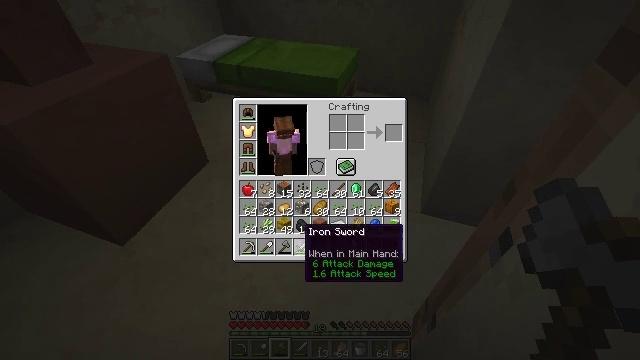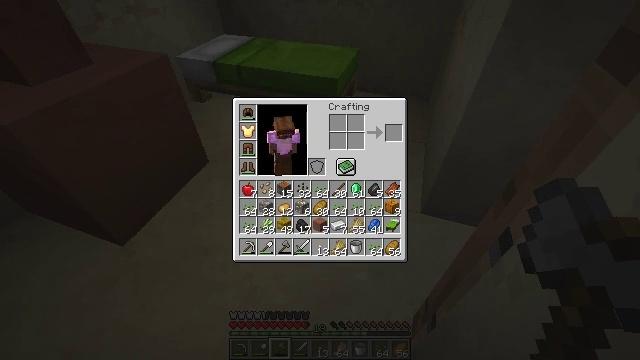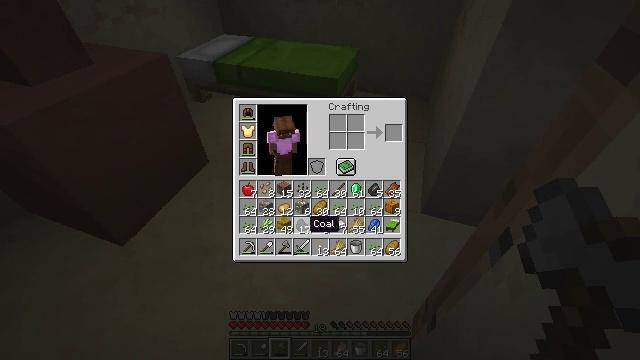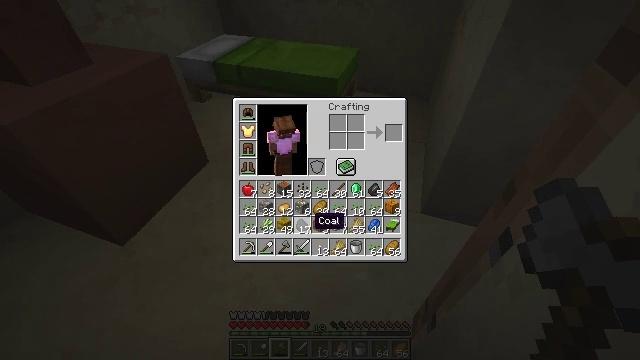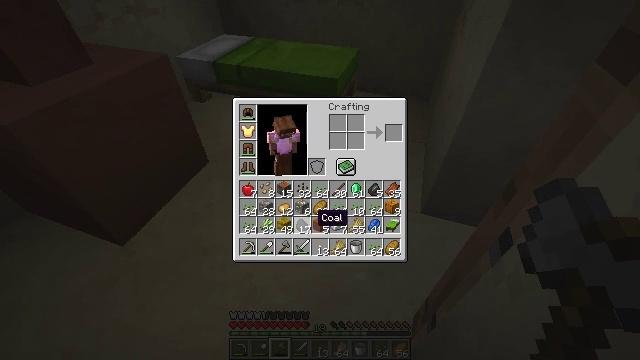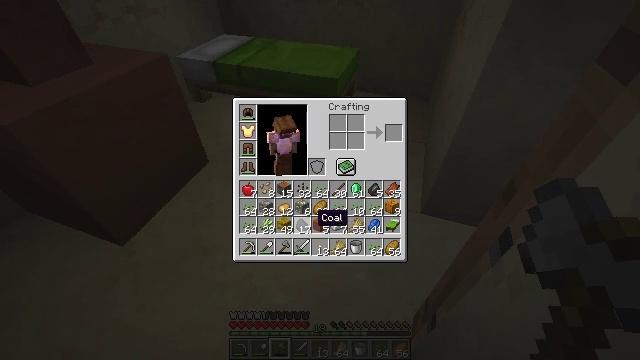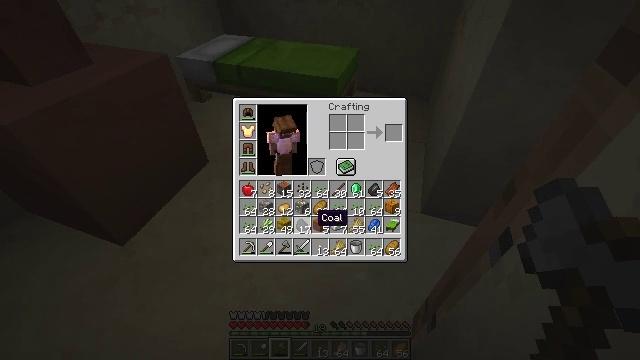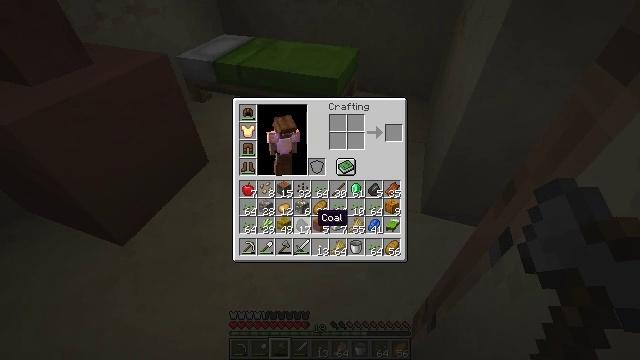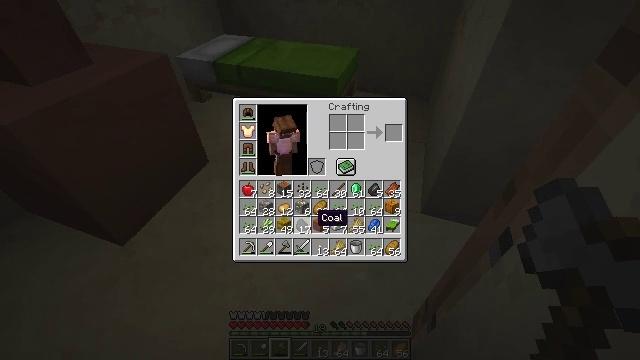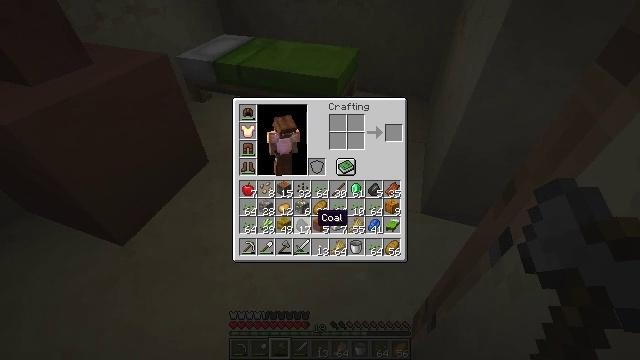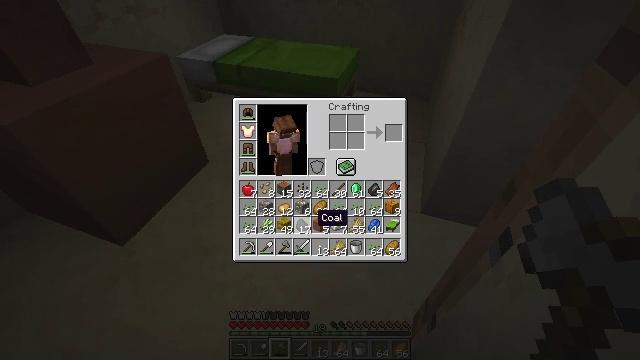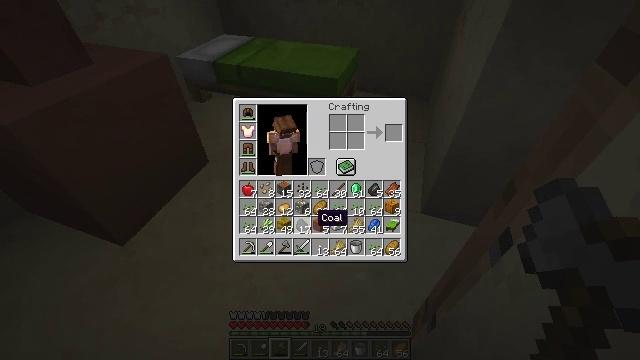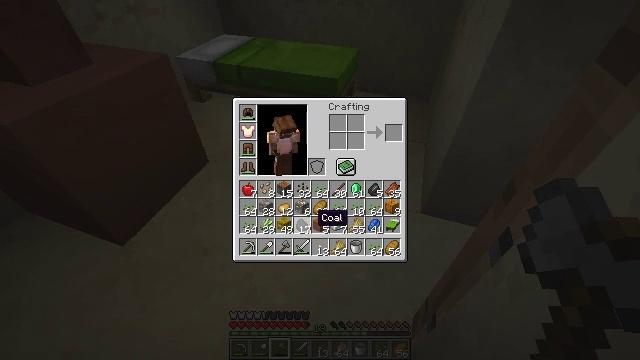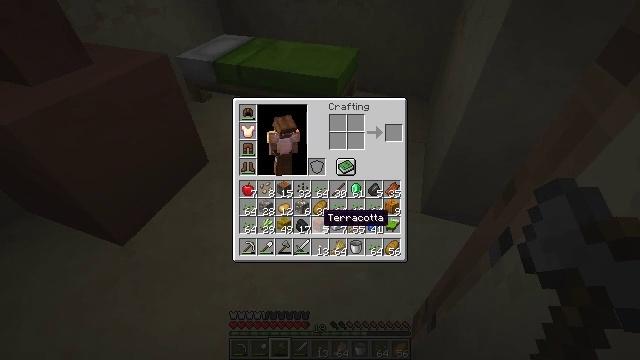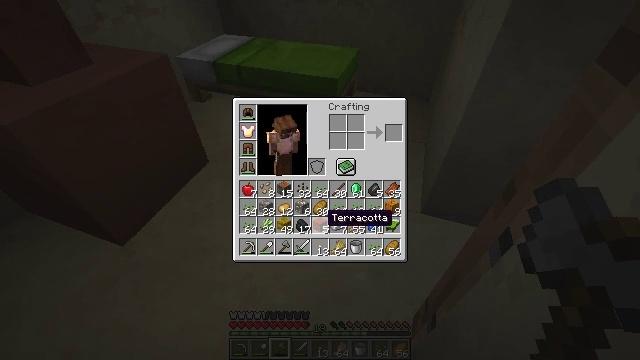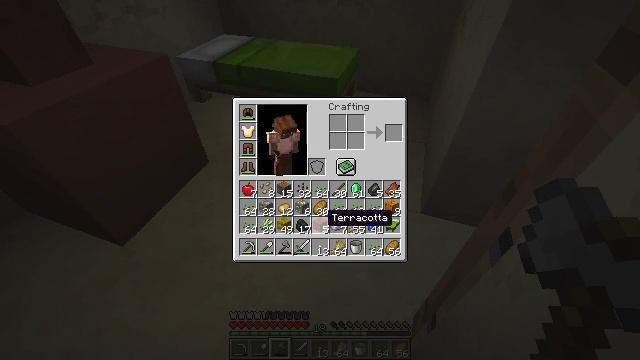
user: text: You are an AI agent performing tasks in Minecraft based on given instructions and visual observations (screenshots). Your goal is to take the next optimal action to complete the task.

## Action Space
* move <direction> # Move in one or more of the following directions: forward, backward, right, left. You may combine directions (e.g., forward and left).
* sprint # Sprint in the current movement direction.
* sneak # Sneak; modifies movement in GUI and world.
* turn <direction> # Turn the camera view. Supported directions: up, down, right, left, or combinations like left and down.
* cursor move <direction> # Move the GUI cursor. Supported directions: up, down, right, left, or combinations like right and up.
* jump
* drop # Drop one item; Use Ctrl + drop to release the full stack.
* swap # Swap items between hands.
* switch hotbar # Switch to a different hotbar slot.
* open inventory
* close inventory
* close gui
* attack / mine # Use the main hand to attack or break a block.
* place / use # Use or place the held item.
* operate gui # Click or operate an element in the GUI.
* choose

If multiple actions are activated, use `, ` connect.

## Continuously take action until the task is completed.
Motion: motion action
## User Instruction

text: Remove terracotta from the inventory.
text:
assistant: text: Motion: no_op
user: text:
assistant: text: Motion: no_op
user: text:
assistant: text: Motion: no_op
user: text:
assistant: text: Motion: no_op
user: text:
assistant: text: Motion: no_op
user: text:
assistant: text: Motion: no_op
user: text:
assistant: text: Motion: no_op
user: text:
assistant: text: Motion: no_op
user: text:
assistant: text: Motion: no_op
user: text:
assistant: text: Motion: no_op
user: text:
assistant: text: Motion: no_op
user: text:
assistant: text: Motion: no_op
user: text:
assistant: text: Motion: no_op
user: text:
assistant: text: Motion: no_op
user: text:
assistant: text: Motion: no_op
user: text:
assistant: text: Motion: no_op
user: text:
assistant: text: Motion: no_op
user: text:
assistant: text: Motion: no_op
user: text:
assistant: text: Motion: no_op
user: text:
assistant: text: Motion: no_op
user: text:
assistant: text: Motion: no_op
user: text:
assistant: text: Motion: no_op
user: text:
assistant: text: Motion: no_op
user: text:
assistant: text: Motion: no_op
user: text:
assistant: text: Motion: no_op
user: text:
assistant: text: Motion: no_op
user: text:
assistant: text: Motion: no_op
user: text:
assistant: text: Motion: no_op
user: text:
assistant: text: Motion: operate gui
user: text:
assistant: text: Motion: operate gui